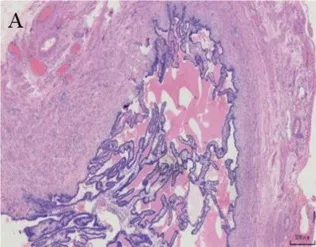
Postoperative pathological images. (A, B) Ovarianstroma with leukemogenesis and fallopian tube composition.
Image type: pathology (h&e)